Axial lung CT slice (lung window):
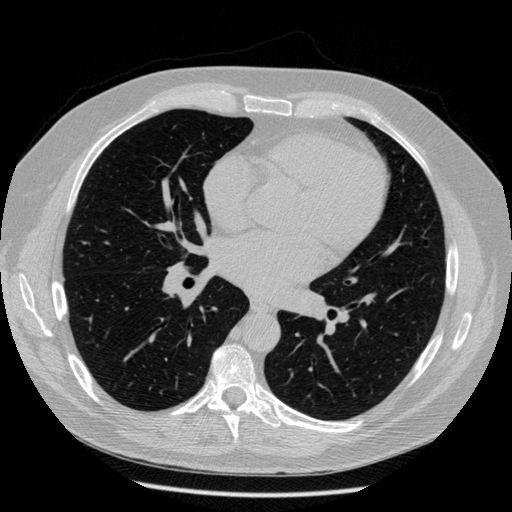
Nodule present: no